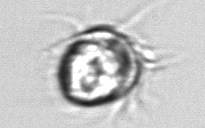
Label: Leegaardiella_ovalis